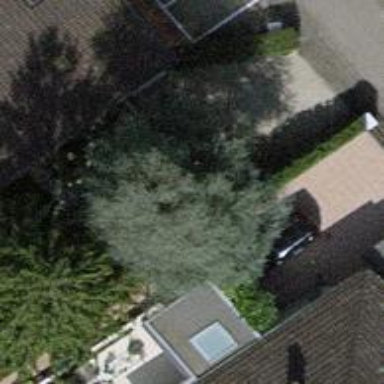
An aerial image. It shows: Evergreen needle-leaved tree.